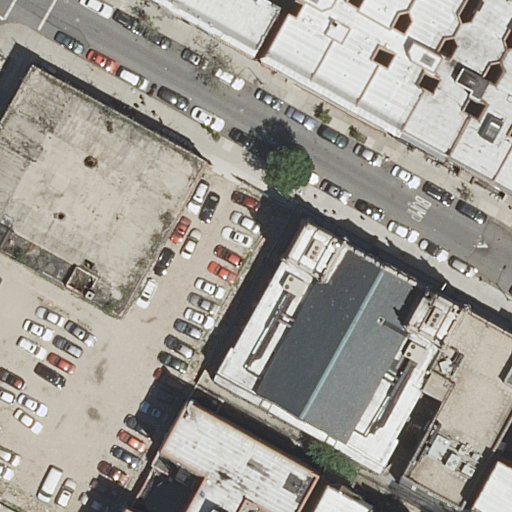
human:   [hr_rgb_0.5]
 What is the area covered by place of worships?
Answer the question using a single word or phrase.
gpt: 1857m2

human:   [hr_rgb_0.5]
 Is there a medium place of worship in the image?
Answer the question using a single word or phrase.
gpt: no

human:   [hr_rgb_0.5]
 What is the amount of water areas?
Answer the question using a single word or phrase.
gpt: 0

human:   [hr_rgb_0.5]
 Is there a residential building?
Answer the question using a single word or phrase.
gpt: yes

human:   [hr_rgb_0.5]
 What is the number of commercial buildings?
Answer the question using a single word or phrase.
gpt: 0

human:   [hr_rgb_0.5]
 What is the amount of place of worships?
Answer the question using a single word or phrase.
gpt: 1

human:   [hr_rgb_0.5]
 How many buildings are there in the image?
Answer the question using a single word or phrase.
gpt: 11

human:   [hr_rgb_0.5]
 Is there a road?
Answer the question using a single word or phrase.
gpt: yes

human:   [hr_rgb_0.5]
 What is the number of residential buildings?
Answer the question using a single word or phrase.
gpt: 11

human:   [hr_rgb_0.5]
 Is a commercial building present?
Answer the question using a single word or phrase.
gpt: no

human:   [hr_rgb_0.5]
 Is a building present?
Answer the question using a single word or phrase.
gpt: yes

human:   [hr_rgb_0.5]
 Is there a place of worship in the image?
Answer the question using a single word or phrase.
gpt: yes

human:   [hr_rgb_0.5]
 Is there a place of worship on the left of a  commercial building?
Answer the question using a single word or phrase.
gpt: no

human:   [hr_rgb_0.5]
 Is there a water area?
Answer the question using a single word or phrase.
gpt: no

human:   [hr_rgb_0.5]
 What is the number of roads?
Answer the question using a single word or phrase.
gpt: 1

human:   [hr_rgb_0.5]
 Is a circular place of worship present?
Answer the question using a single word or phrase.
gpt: no

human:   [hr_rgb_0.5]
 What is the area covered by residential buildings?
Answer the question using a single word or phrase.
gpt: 5721m2

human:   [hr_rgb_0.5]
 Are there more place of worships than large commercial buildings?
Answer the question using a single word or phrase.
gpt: yes

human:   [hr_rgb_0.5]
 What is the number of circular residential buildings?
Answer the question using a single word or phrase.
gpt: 0

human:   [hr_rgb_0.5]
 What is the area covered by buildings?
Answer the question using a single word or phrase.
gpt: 5721m2

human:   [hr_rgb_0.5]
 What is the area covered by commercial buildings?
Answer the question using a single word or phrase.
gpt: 0m2

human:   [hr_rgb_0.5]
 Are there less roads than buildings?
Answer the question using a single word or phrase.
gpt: yes

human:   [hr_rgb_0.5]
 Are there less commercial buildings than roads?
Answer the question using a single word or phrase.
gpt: yes

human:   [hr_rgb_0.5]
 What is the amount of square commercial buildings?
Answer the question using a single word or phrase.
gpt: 0

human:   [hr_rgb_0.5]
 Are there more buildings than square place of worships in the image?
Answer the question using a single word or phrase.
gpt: yes

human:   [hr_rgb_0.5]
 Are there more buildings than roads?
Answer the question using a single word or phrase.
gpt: yes

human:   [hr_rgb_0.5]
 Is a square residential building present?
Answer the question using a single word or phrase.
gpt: no

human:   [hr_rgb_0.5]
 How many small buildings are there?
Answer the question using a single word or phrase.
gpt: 3

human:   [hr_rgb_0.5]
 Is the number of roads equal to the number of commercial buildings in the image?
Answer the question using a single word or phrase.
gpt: no

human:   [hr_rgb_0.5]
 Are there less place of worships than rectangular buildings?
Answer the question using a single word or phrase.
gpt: yes

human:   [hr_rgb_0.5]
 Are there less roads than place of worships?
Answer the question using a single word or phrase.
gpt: no

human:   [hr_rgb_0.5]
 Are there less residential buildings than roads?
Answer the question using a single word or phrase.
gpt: no

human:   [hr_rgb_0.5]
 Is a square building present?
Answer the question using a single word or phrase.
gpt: no

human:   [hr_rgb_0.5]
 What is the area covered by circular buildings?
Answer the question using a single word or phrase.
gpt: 0m2

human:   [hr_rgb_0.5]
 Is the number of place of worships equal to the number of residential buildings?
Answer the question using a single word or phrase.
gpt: no

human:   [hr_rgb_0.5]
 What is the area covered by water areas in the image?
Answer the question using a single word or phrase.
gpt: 0m2

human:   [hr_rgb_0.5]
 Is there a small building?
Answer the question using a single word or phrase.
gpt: yes

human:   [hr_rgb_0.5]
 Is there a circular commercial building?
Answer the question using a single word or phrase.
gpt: no

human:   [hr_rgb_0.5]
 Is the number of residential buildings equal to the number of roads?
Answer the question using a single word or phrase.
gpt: no

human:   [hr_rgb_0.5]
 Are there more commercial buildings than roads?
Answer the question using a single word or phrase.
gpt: no

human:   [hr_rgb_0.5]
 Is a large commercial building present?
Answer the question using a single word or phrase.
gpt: no

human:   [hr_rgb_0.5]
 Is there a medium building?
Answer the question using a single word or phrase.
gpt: yes

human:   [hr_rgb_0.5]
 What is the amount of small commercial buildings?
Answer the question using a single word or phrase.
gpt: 0

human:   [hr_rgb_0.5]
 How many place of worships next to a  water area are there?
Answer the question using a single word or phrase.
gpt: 0

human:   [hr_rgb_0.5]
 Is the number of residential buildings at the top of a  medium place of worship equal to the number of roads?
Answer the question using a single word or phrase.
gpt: no

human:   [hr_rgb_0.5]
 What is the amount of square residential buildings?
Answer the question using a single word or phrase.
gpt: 0

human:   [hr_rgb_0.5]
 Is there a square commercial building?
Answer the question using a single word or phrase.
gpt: no

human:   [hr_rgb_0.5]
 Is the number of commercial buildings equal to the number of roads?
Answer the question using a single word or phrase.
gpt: no

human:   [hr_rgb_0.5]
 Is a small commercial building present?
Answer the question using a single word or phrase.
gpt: no

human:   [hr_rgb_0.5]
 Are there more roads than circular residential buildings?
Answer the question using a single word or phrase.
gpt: yes

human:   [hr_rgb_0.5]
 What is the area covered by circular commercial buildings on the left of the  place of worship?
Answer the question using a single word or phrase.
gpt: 0m2

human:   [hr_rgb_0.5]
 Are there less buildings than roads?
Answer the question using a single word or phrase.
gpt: no

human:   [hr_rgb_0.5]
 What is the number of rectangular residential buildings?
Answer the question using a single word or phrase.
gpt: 4

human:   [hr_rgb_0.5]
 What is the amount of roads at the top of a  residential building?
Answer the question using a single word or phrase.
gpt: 1

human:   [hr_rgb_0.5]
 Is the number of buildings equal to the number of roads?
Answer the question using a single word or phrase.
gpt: no

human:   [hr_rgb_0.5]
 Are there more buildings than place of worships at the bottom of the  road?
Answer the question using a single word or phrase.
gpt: yes

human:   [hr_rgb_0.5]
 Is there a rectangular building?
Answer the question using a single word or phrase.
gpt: yes

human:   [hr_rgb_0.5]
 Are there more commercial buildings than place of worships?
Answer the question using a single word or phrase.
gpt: no

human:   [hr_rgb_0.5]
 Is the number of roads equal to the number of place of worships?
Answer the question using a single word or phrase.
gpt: yes

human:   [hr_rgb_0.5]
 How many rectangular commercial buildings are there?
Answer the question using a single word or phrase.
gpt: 0

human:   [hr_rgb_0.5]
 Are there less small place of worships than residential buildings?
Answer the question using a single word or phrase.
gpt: yes

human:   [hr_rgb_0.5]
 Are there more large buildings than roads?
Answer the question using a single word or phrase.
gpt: yes

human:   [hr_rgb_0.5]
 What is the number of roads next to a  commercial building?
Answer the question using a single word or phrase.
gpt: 0

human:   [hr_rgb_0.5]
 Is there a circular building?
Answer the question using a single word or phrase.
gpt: no